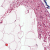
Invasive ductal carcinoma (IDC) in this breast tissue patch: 0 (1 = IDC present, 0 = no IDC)